【题型】选择题　【知识点】立体几何　【难度】hard
《九章算术》是我国古代数学名著，它在几何学中的研究比西方早1000多年，在《九章算术》中，将底面为直角三角形且侧棱垂直于底面的三棱柱称为堑堵，将底面为矩形且一侧棱垂直于底面的四棱锥称为阳马，将四个面均为直角三角形的四面体称为鳖臑．如图在堑堵$ABC-A_1B_1C_1$中，$AB\perp AC$，$CC_1=BC=2$，$D$，$E$分别为棱$AA_1$，$B_1C_1$的中点，则下列结论正确的是（\quad）

\noindent A. 四面体$C_1-ABC$不是鳖臑\\
\noindent B. $DE$与平面$ABC_1$相交\\
\noindent C. 若$AB=\sqrt{3}$，则$AB$与$DE$所成角的正弦值为$\dfrac{\sqrt{6}}{4}$\\
\noindent D. 三棱锥$C_1-ABC$的外接球的体积为定值$\dfrac{8\sqrt{2}}{3}\pi$
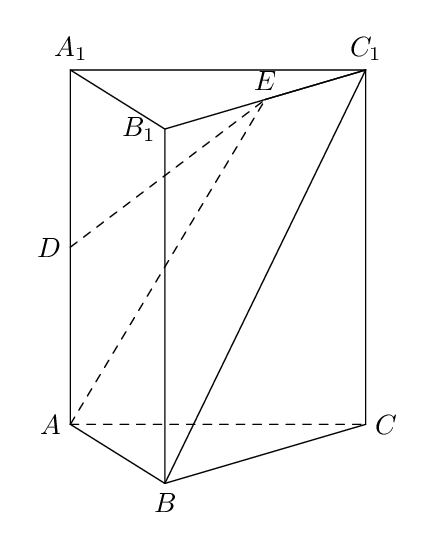
【解答】
\noindent 【答案】D\\
\noindent 【分析】由线面垂直的判定定理和性质定理可判断A；连接$B_1C$、$C_1B$相交于点$O$，可得四边形$ADEO$为平行四边形，$DE\parallel AO$，再由线面平行的判定定理可判断B；由B选项知$AB$与$DE$所成角即$AB$与$AO$所成角，求出$AO$、$BO$，在$\triangle ABO$中由余弦定理得$\cos\angle BAO$，再求出$\sin\angle BAO$可得$\angle BAO$正切值可判断C；由$\triangle C_1AB$、$\triangle C_1CB$均为直角三角形可得点$O$是三棱锥$C_1-ABC$的外接球的球心，求出外接球的半径可判断D.\\
\noindent 【详解】对于A，在堑堵$ABC-A_1B_1C_1$中，$CC_1\perp$平面$ABC$，$AC$、$BC$、$AB\subset$平面$ABC$，\\
\noindent 所以$CC_1\perp AC$，$CC_1\perp BC$，$CC_1\perp AB$，所以$\triangle C_1AC$、$\triangle C_1CB$均为直角三角形，\\
\noindent 因为$AB\perp AC$，所以$\triangle ABC$为直角三角形，\\
\noindent 且$CC_1\cap AC=C$，$CC_1$、$AC\subset$平面$ACC_1$，所以$AB\perp$平面$ACC_1$，$AC_1\subset$平面$ACC_1$，\\
\noindent 所以$AB\perp AC_1$，所以$\triangle ABC_1$为直角三角形，所以四面体$C_1-ABC$为鳖臑，故A错误；\\
\noindent 对于B，

\noindent 如图，连接$B_1C$、$C_1B$相交于点$O$，所以点$O$为$C_1B$的中点，连接$EO$、$AO$，\\
\noindent 所以$EO\parallel B_1B$，$EO=\dfrac{1}{2}B_1B$，因为$AD\parallel B_1B$，$AD=\dfrac{1}{2}B_1B$，所以$AD\parallel EO$，$AD=EO$，\\
\noindent 所以四边形$ADEO$为平行四边形，所以$DE\parallel AO$，\\
\noindent 因为$DE\not\subset$平面$ABC_1$，$AO\subset$平面$ABC_1$，所以$DE\parallel$平面$ABC_1$，故B错误；\\
\noindent 对于C，$AB=\sqrt{3}$，由B选项知，$DE\parallel AO$，\\

\noindent 所以$AB$与$DE$所成角即$AB$与$AO$所成角$\angle BAC$或其补角，\\
\noindent 因为$CC_1=BC=2$，所以$BO=\dfrac{1}{2}BC_1=\sqrt{2}$，连接$A_1E$，所以$A_1E=\dfrac{1}{2}B_1C_1=1$，\\
\noindent 所以$DE=\sqrt{A_1E^2+A_1D^2}=\sqrt{2}$，所以$AO=DE=\sqrt{2}$，\\
\noindent 在$\triangle ABO$中，由余弦定理得$\cos\angle BAO=\dfrac{AO^2+AB^2-BO^2}{2AO\cdot AB}=\dfrac{2+3-2}{2\times\sqrt{2}\times\sqrt{3}}=\dfrac{\sqrt{6}}{4}$，\\
\noindent 所以$\angle BAO$为锐角，则$\sin\angle BAO=\sqrt{1-\left(\dfrac{\sqrt{6}}{4}\right)^2}=\dfrac{\sqrt{10}}{4}$，\\
\noindent 则$AB$与$DE$所成角的正切值为$\dfrac{\sqrt{6}}{\sqrt{10}}=\dfrac{\sqrt{15}}{3}$，故C错误；\\
\noindent 对于D，如下图，连接$AO$，由A选项可知，$\triangle C_1AB$、$\triangle C_1CB$均为直角三角形，\\
\noindent 且$\angle C_1AB=90^\circ$，$\angle C_1CB=90^\circ$，且点$O$为$C_1B$的中点，\\
\noindent 所以$C_1O=CO=BO=AO=\sqrt{2}$，

\noindent 所以点$O$是三棱锥$C_1-ABC$的外接球的球心，且外接球的半径为$\sqrt{2}$，\\
\noindent 因为$AB\perp AC$，所以$\triangle ABC$为直角三角形，\\
\noindent 所以三棱锥$C_1-ABC$的外接球的体积为$\dfrac{4}{3}\pi(\sqrt{2})^3=\dfrac{8\sqrt{2}}{3}\pi$，与$AB$、$AC$长度无关，故D正确.\\
\noindent 故选：D.
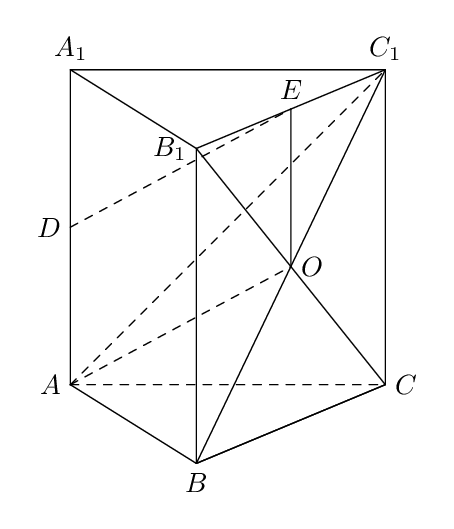
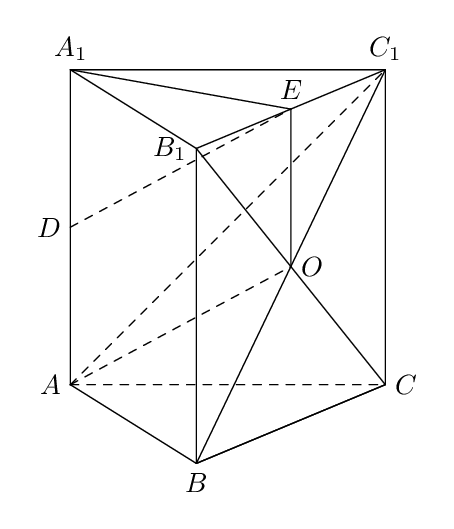
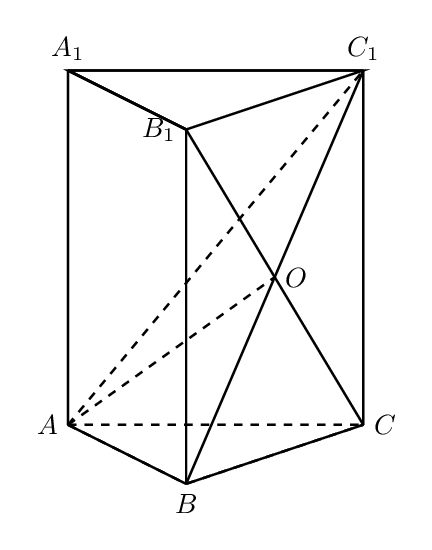